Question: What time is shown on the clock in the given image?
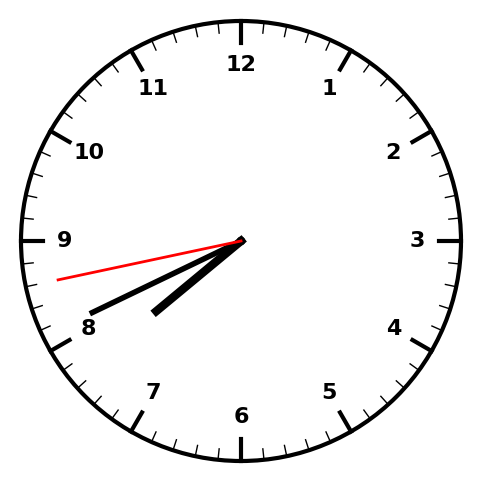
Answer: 07:40:43